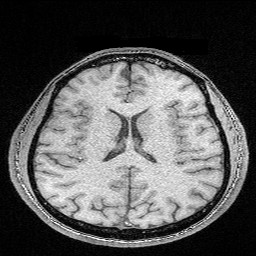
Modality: FLASH
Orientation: coronal
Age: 31
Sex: male